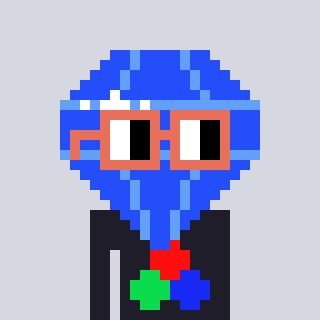
a pixel art character with square orange glasses, a blue diamond-shaped head and a grayscale-colored body on a cool background